Question: I'm new to active admin gem.
My requirement is like admin should be able to view the table as usual. In addition to that there should be a Text box along with a button which can be used for some action.
See the Uploaded Picture Below..
I have a model named PushNotification now and the fields it do have are enabled, rule_name,day_limit,message.
All these values should be shown as in the picture. In addition to that I want a message box with button(send push notification) as shown in picture.
Is this possible in active admin?. If so please do help..
Thanks in advance
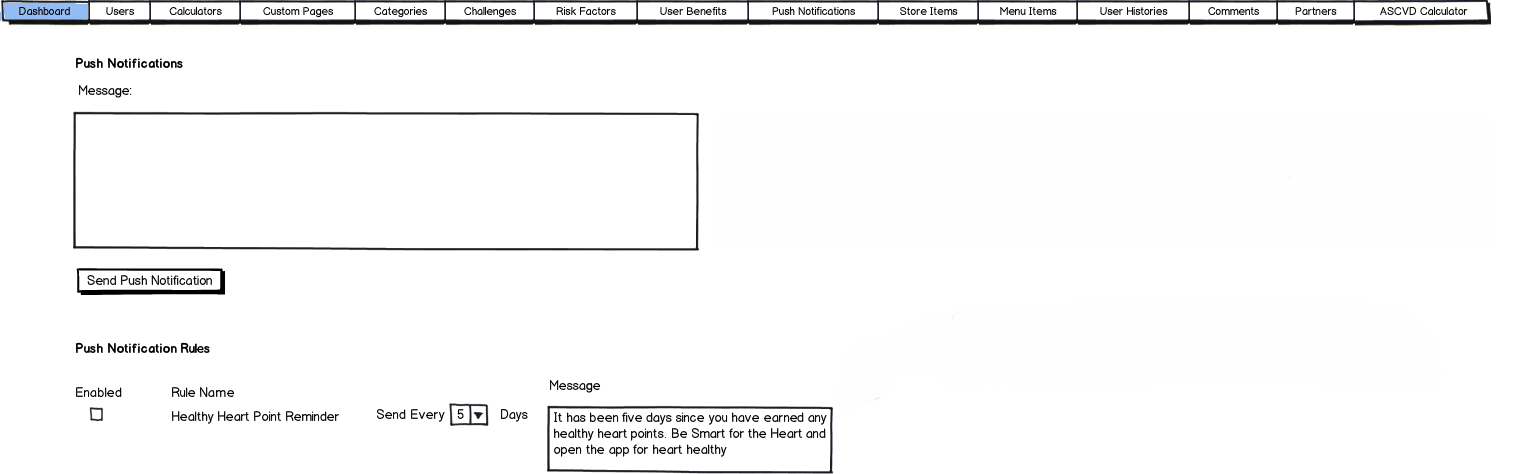
Answer: Put this in your admin page.
'''
ActiveAdmin.register_page "Push Notification" do
menu priority: 12
action_item do
link_to "Create New Rule", "/"
end
content do
render partial: 'send_notification'
end
end
'''
and make a view inside view/admin.
now you can create your custom view in that html page inside admin folder.